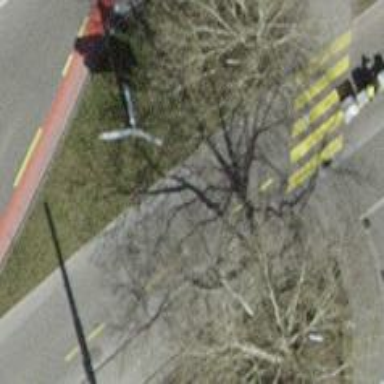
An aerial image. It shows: Secondary road with asphalt surface. The road has trolley wires.